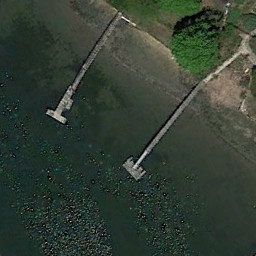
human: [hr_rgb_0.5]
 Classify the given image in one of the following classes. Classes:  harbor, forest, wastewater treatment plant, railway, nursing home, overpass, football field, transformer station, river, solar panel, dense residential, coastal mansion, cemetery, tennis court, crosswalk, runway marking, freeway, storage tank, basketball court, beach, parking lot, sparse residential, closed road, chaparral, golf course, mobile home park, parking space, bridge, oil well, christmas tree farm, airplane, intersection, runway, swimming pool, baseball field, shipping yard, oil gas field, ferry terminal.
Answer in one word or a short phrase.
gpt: ferry terminal